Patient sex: M
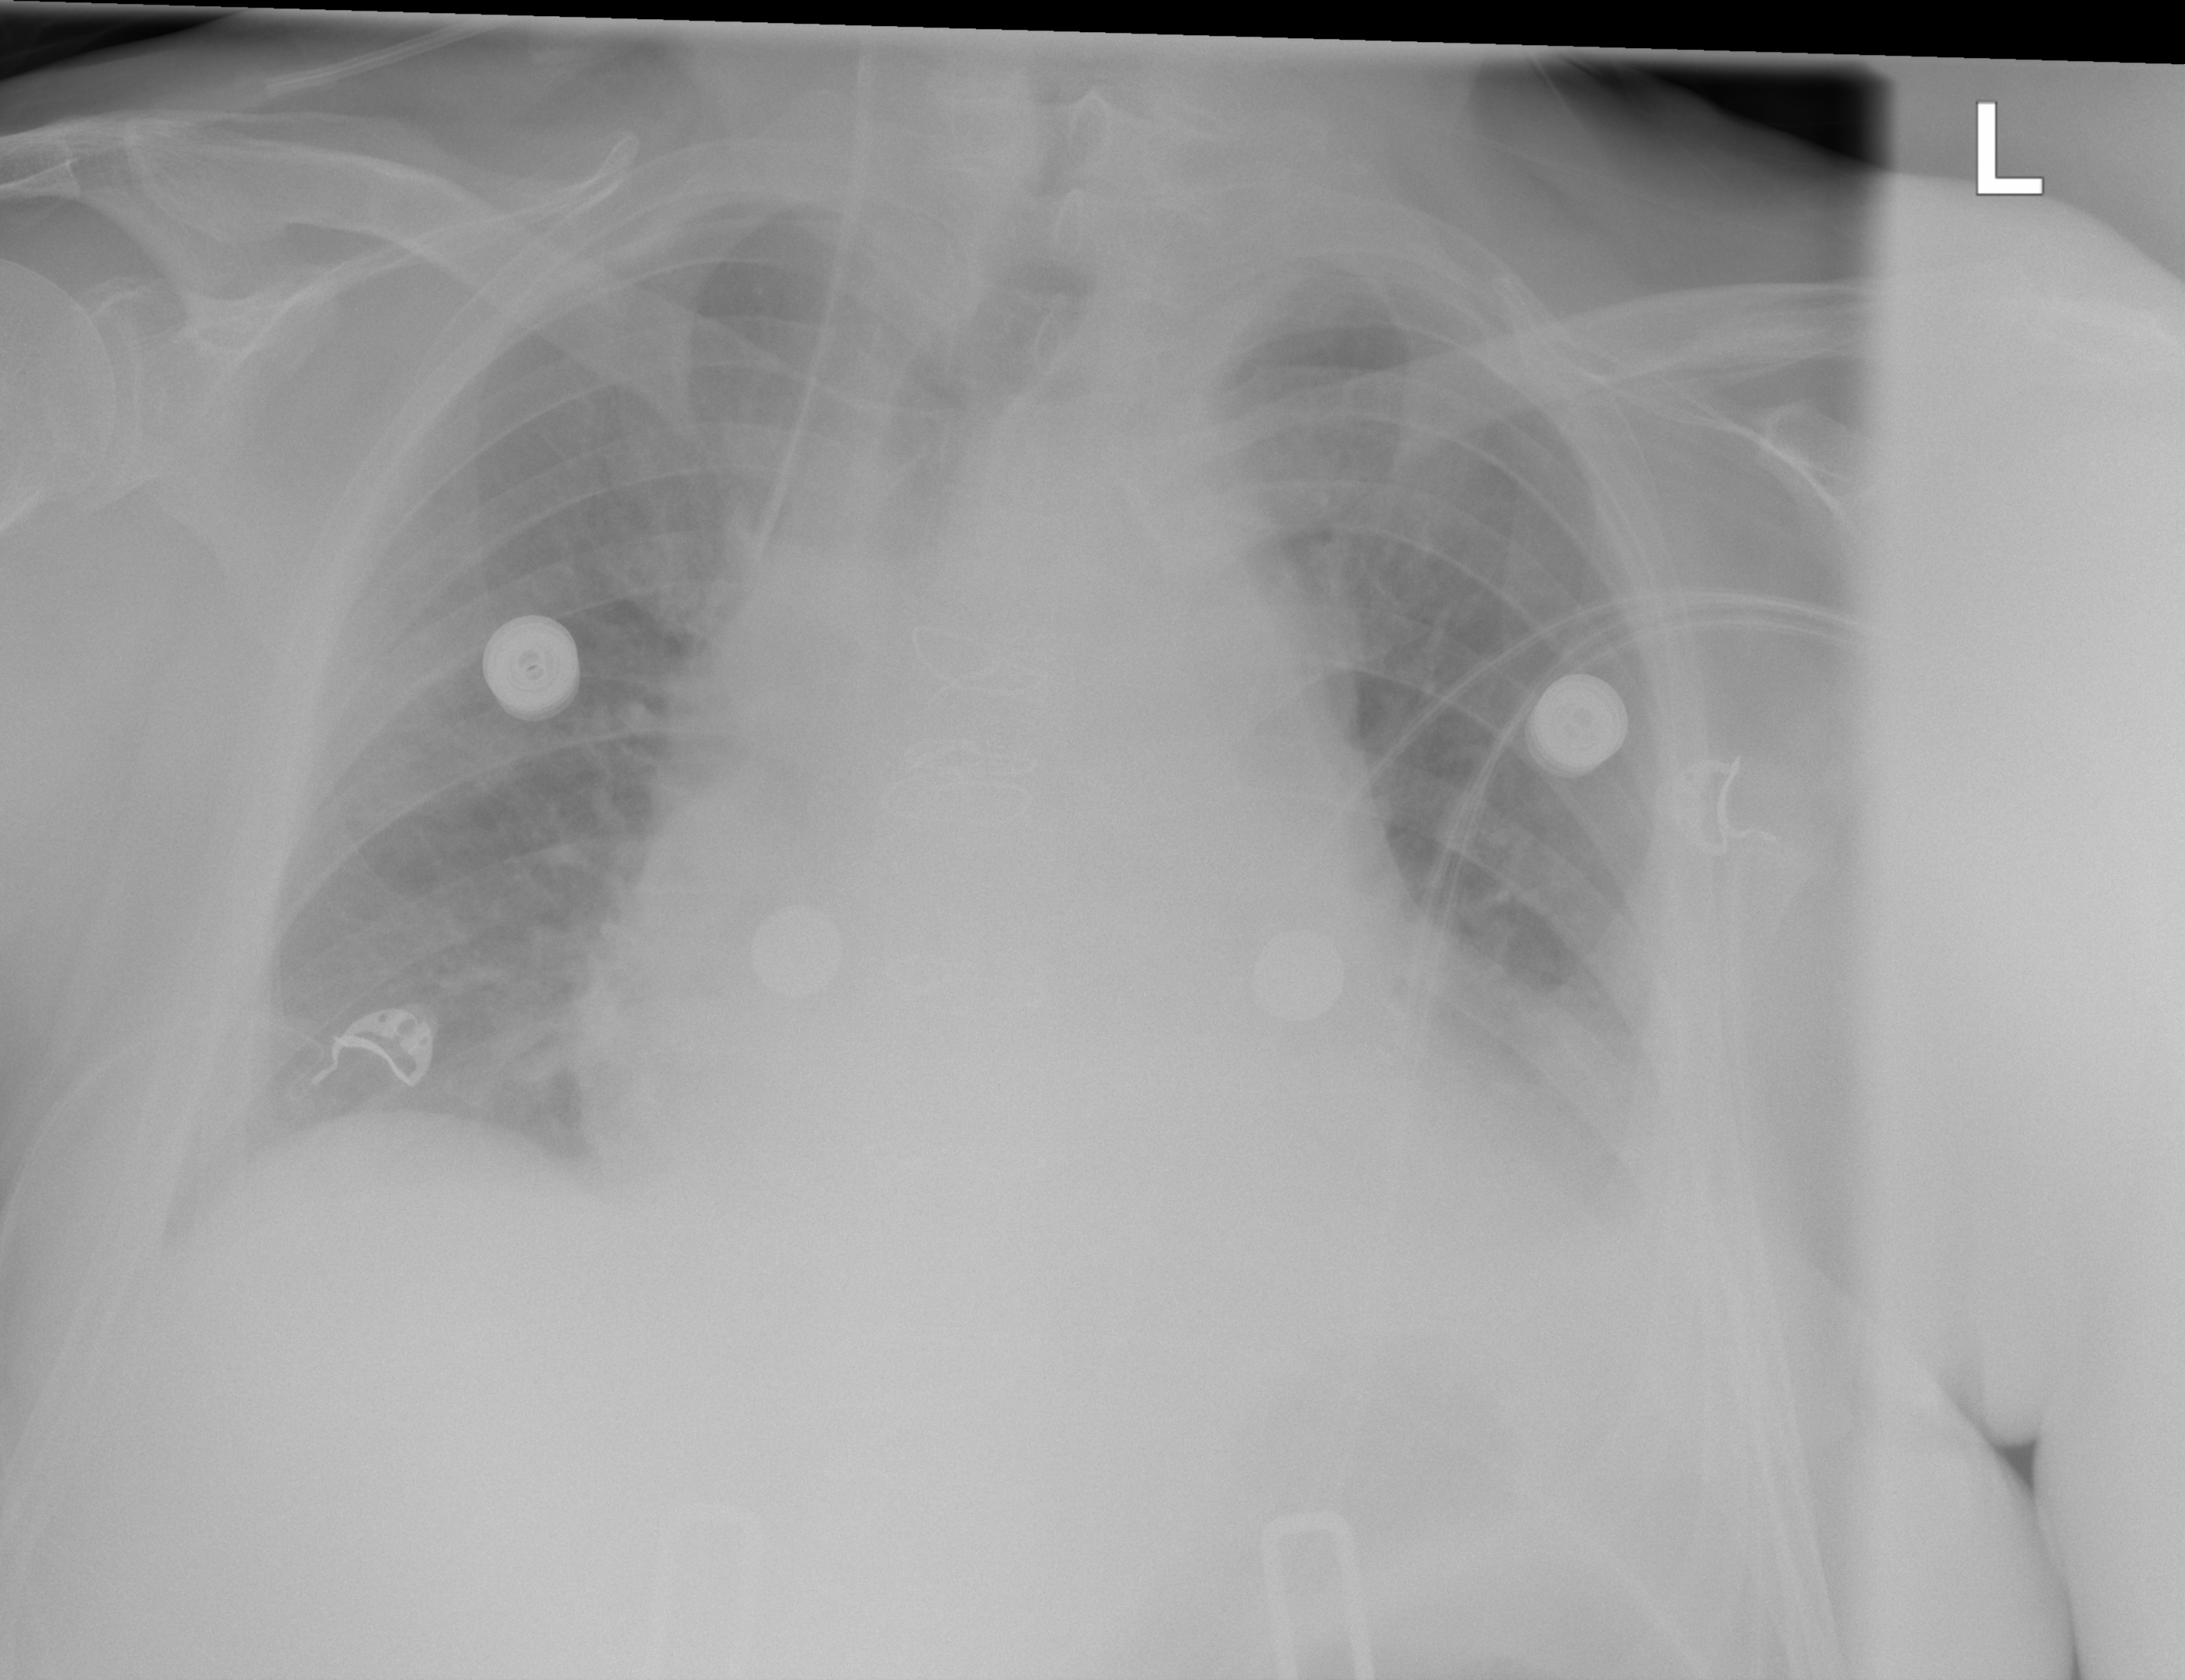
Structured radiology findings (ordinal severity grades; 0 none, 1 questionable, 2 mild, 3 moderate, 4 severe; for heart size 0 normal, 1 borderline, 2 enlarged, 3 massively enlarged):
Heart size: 3
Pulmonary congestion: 2
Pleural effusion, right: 0
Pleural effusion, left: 2
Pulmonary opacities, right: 0
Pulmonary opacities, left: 0
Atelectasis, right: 2
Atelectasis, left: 2